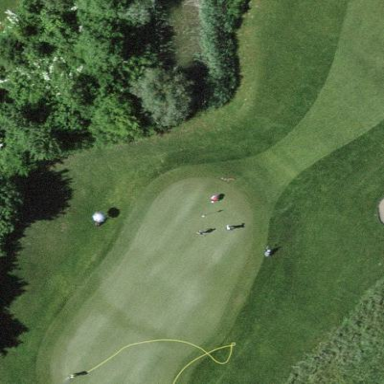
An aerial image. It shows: Green golf area with grass land use.